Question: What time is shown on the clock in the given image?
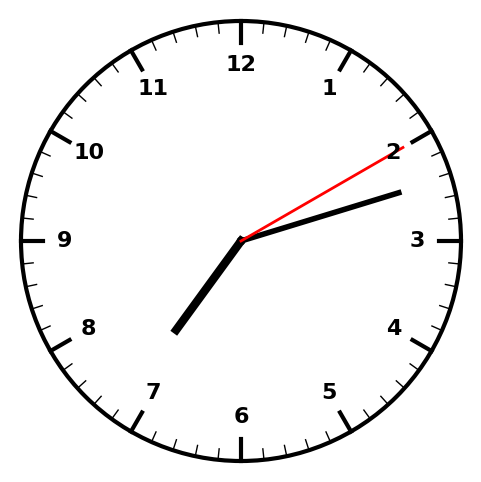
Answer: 07:12:10